Question: This is a question more out of curiosity rather than being stuck. I know in html id needs to be unique and I can see the error in html validation. Yet the browsers happily apply style sheets to both elements. Is it because they are more relaxed in parsing or what. Does that mean I can use this for styling etc or does it have side effects.
'''
<!DOCTYPE HTML PUBLIC "-//W3C//DTD HTML 4.01//EN" "http://www.w3.org/TR/html4/strict.dtd">
<html lang="en">
<head>
<meta http-equiv="Content-Type" content="text/html; charset=utf-8">
<title></title>
<style type="text/css">
#abc { color: red; }
</style>
</head>
<body>
<div id="abc">Hello Div 1</div>
<div id="abc">Hello Div 2</div>
</body>
</html>
'''
Output in browsers.

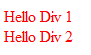
Answer: If your browser died every time it loaded an HTML page with errors, it'd be dying all the time. And you wouldn't think very much of the browser.
It's important for a browser to be as forgiving as possible and work as best it can with what it has. For this reason, all browsers tend to be very lenient in how they handle markup.
Of course, that doesn't mean you shouldn't write valid HTML.